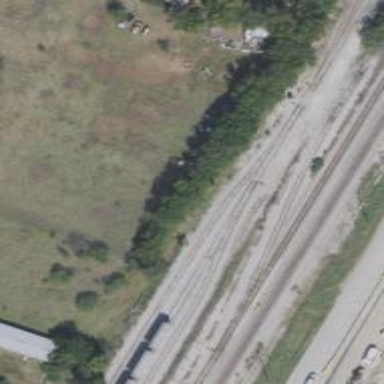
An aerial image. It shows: Rail spur service.